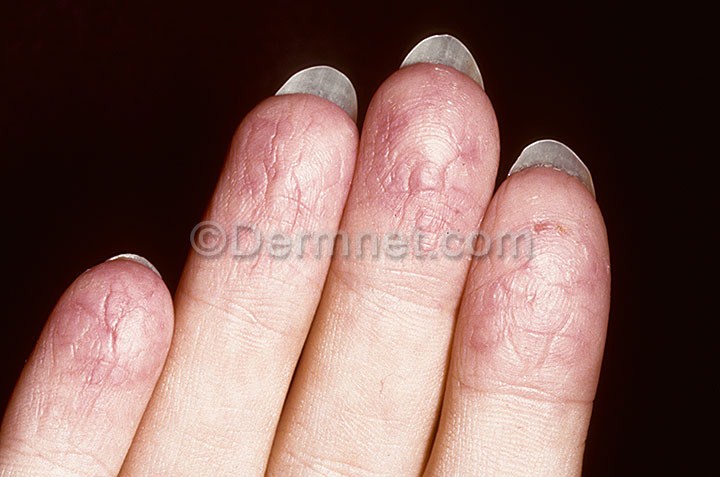
Disease: Eczema Photos